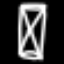
Label: hourglass